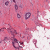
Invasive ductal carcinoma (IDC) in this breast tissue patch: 1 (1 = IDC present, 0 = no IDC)